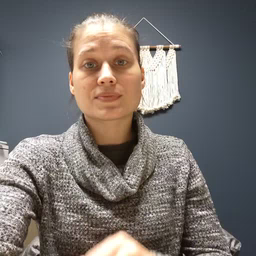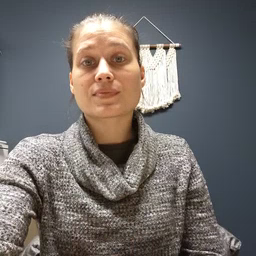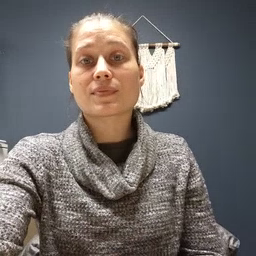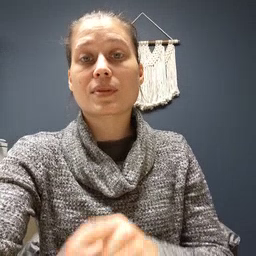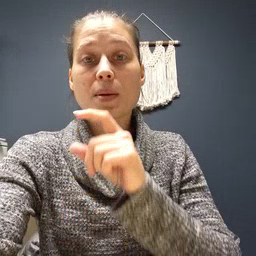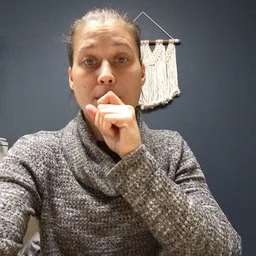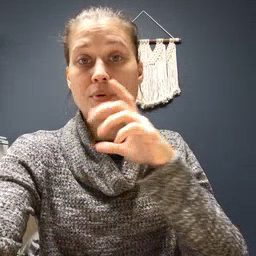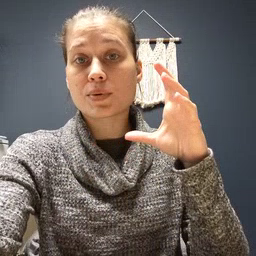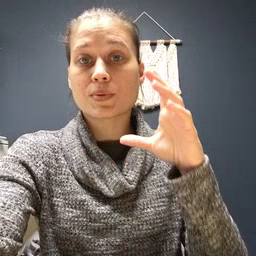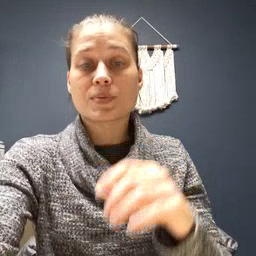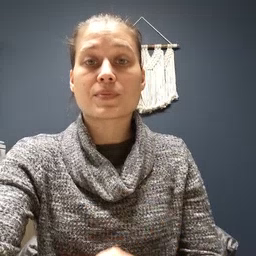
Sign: balloon